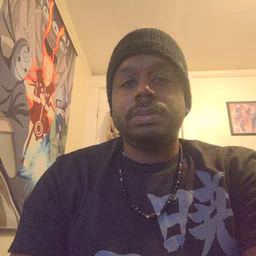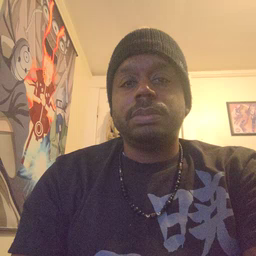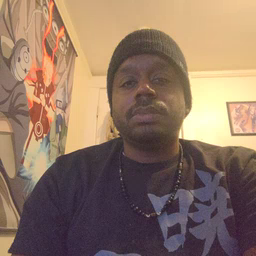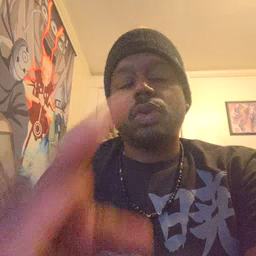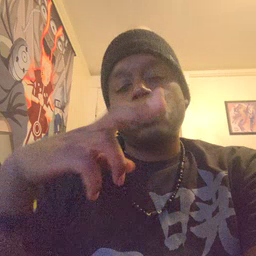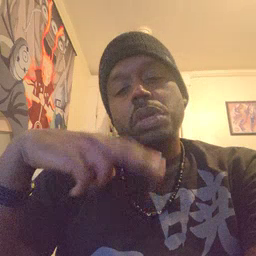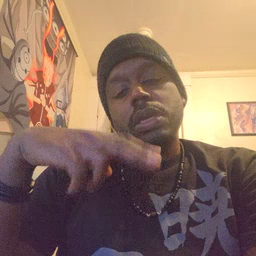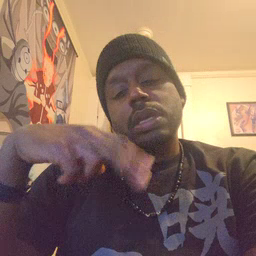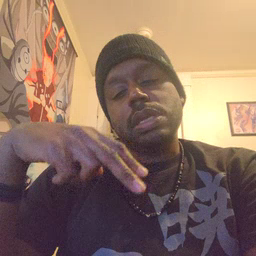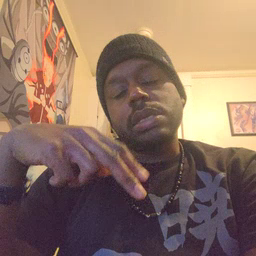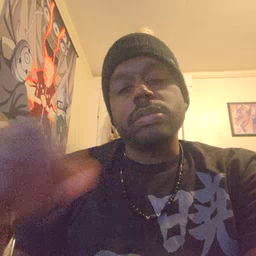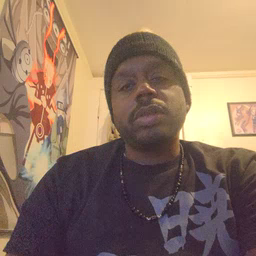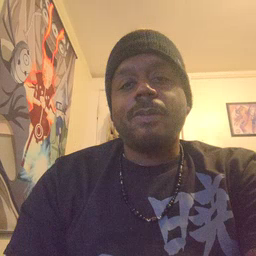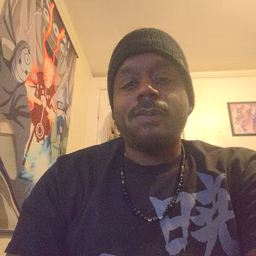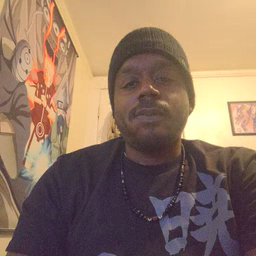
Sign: read